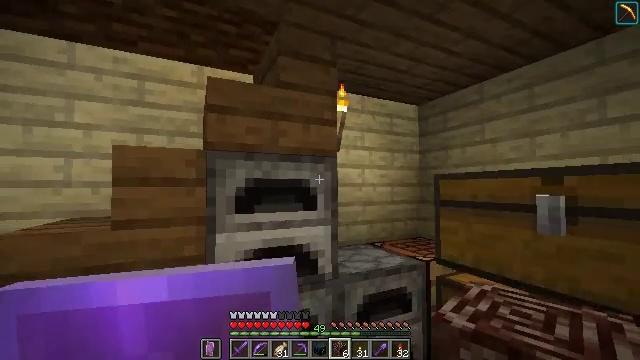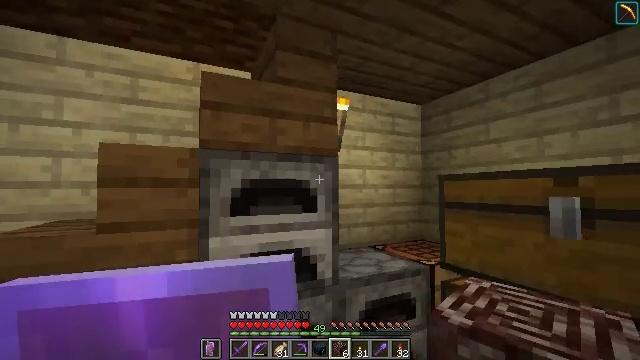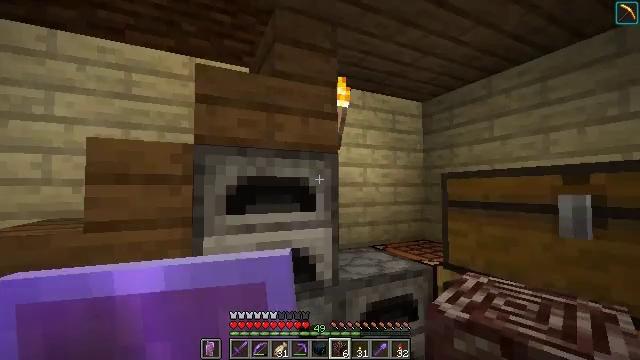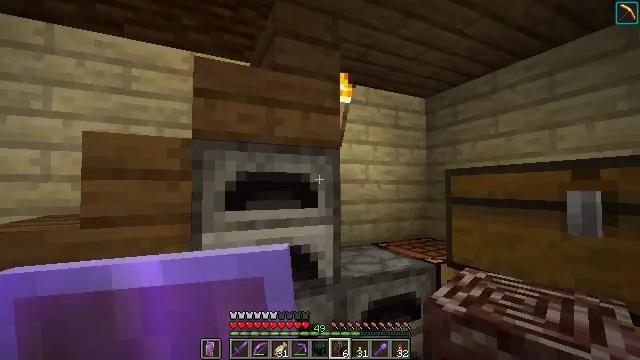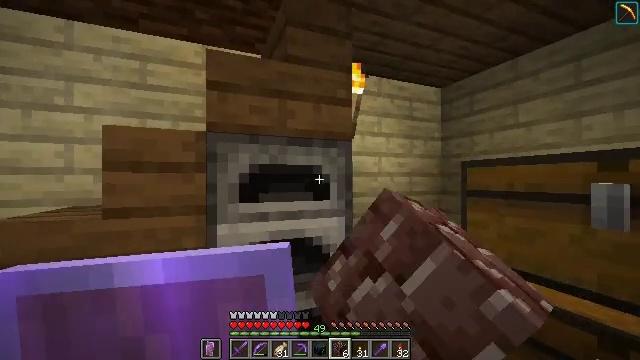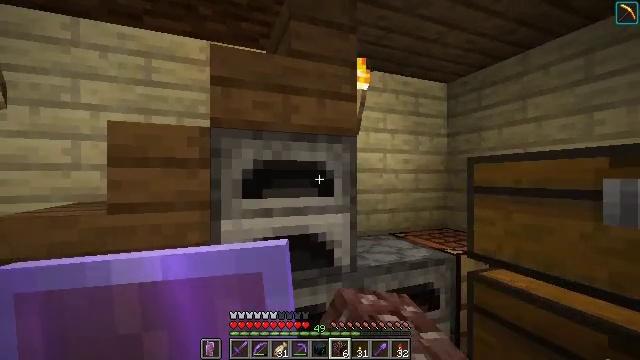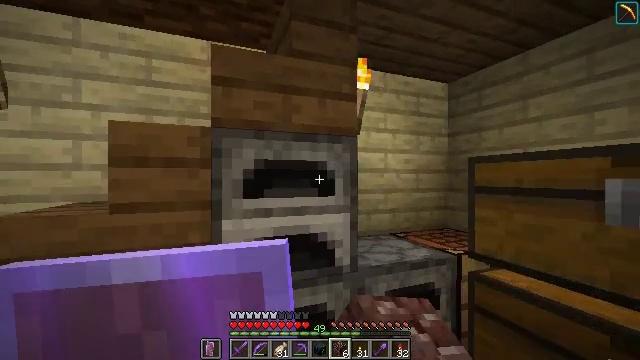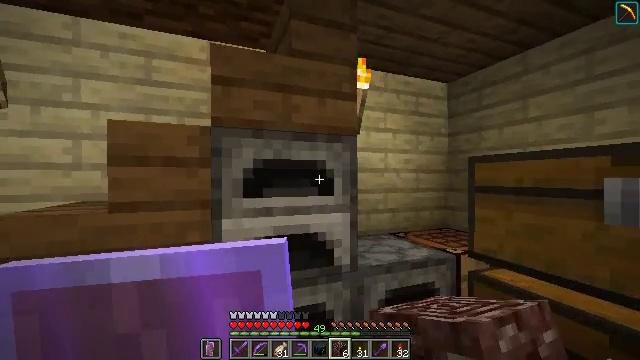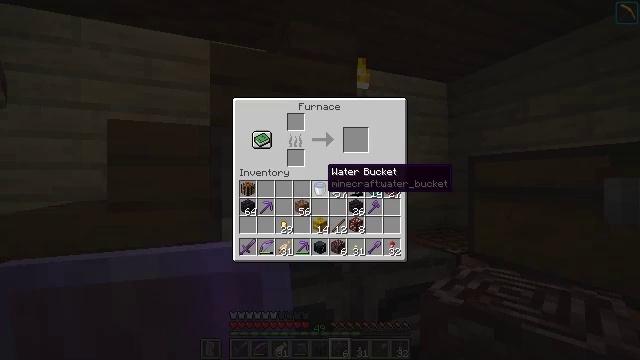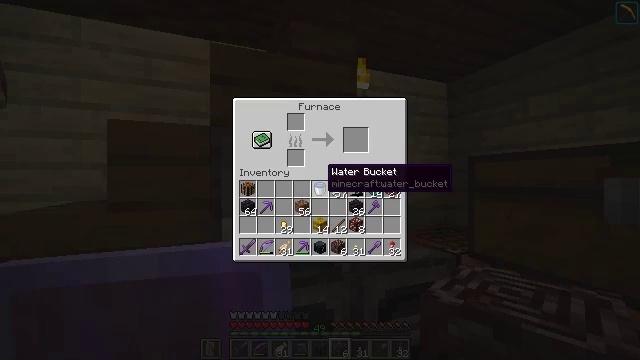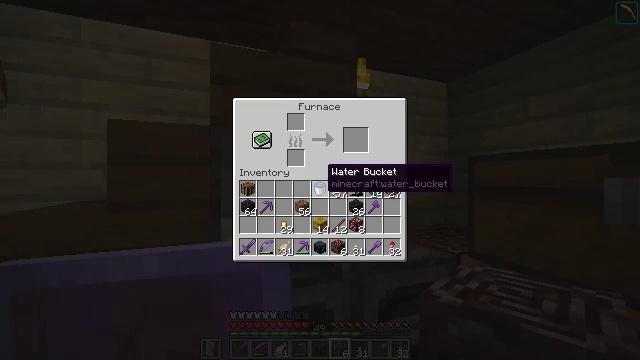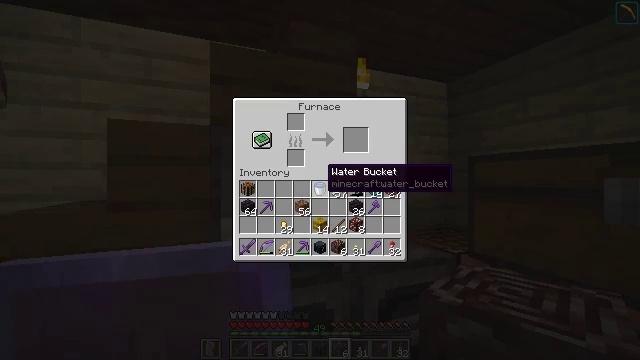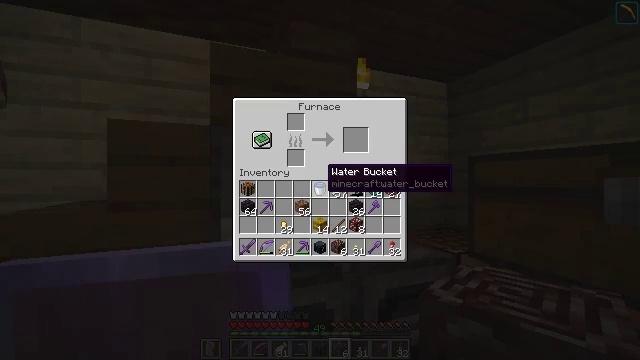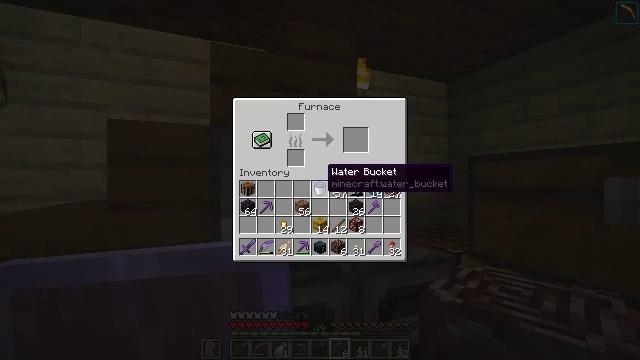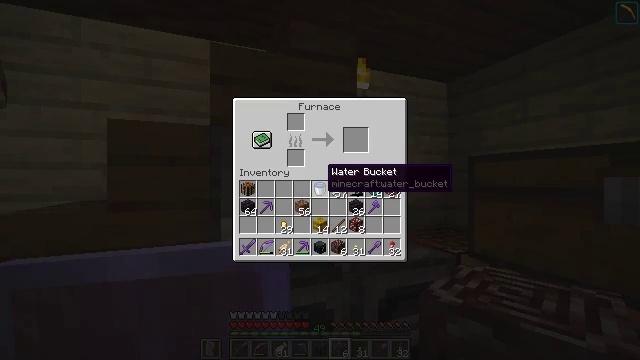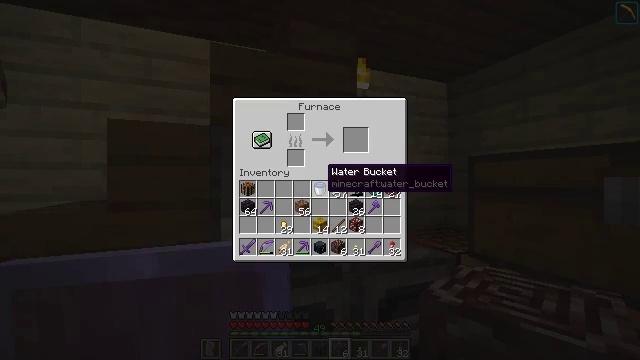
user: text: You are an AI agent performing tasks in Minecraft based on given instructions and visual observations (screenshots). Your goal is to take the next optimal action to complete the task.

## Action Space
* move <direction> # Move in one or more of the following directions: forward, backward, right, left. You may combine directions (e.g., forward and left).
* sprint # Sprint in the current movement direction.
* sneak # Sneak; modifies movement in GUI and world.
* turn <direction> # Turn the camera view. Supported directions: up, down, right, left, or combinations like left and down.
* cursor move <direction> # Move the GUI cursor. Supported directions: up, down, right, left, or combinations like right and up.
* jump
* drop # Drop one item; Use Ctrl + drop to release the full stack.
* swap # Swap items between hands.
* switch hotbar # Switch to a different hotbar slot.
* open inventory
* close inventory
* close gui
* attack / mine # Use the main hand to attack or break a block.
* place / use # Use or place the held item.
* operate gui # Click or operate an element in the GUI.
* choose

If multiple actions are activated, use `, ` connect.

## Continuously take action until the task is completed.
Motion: motion action
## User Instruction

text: craft item air
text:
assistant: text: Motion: no_op
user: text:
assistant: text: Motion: no_op
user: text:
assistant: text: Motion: use / place
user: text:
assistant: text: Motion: turn left and down, use / place
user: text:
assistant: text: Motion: turn left, use / place
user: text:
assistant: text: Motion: no_op
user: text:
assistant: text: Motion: no_op
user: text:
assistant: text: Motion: no_op
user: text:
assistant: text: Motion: no_op
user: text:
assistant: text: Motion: no_op
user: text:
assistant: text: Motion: no_op
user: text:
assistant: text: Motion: no_op
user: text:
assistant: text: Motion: no_op
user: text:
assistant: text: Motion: no_op
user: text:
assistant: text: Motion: no_op
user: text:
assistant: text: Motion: no_op
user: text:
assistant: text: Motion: no_op
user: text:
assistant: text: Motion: no_op
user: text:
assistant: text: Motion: no_op
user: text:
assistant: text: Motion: cursor move left
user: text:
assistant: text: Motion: turn left and up
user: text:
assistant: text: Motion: turn left and up
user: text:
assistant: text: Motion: turn left
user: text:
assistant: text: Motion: no_op
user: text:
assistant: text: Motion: move forward
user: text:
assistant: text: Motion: move forward
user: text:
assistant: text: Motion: move forward, turn right and down
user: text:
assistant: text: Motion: move forward, turn right and down
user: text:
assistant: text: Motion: move forward, turn right
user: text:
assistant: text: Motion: move forward